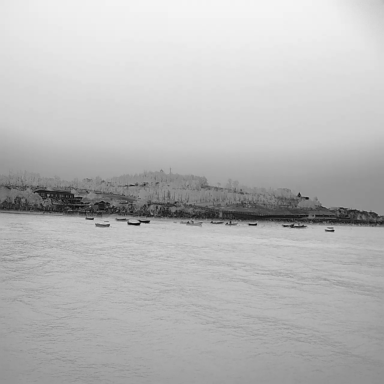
There are 13 bulk_carriers in the infrared image.